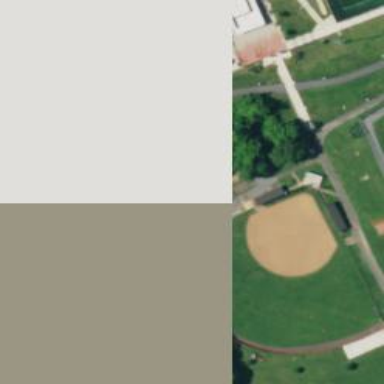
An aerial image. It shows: Softball pitch for leisure sports.